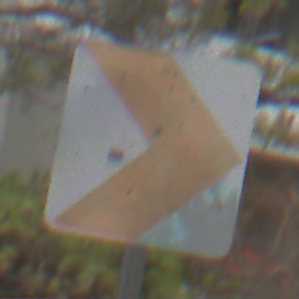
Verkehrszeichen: RichtungstafelnInKurvenKleinLinks
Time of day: Midday
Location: Outdoor (Urban)
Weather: Overcast
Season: NotSpecified
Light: Natural